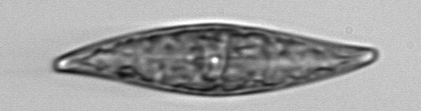
Label: Pleurosigma